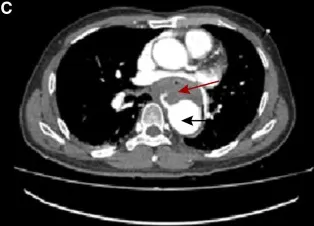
Multidetector CT angiography: (C) axial reformatted images through the thorax revealing active aortic bleeding generating an anterior hematoma (black arrow head) and exudate or rupture to form a large thrombus (red arrow head).
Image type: radiology (ct)